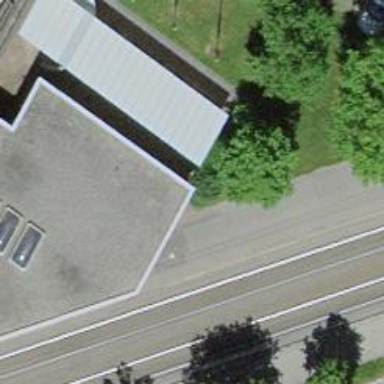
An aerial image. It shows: Paved footway.